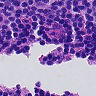
Metastatic tissue present: no